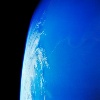
Label: water